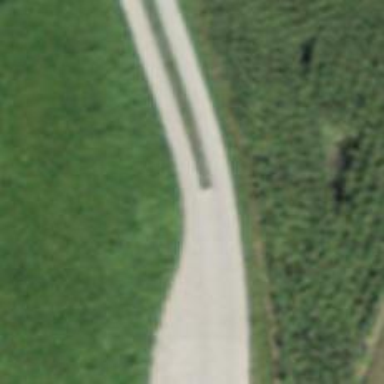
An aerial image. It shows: Track road with grade1 tracktype. The road has concrete lanes.